Field crop: tomato
Growth stage: 2
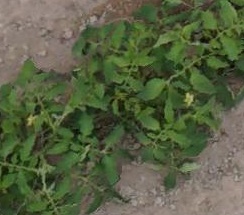
Species: tomato